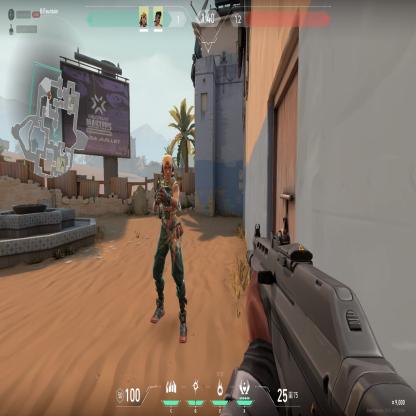
Label: teammate